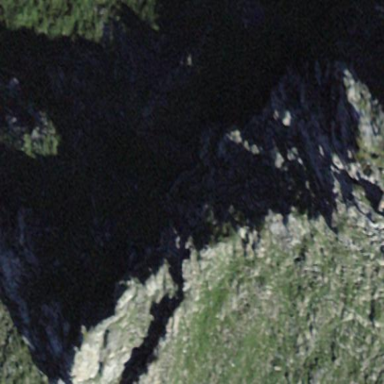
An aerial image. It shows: Landscape of bare rock.